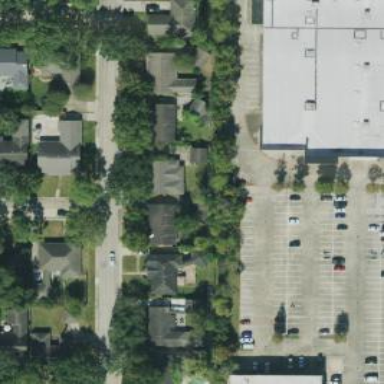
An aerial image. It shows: Parking space.